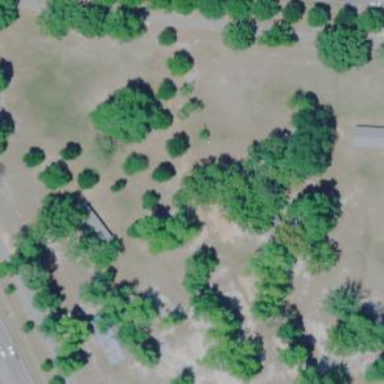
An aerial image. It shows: Disc golf hole.